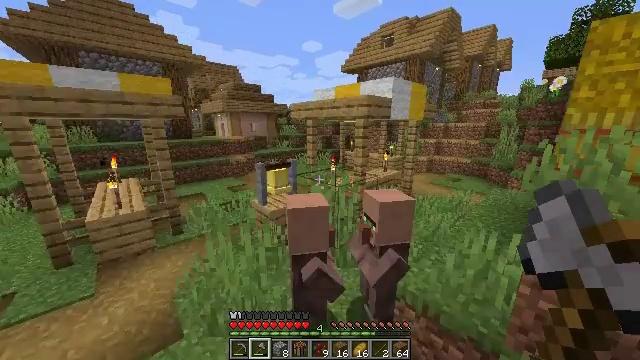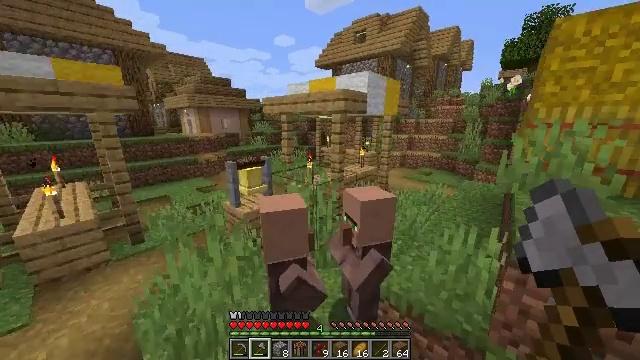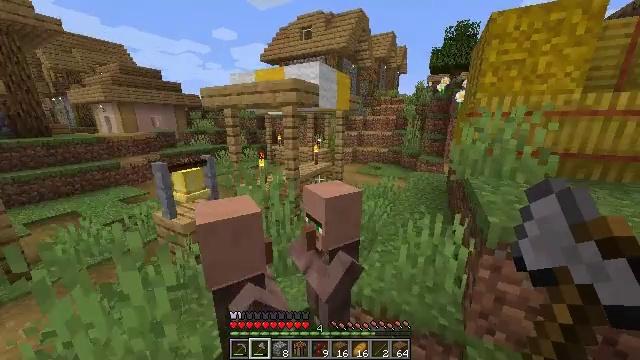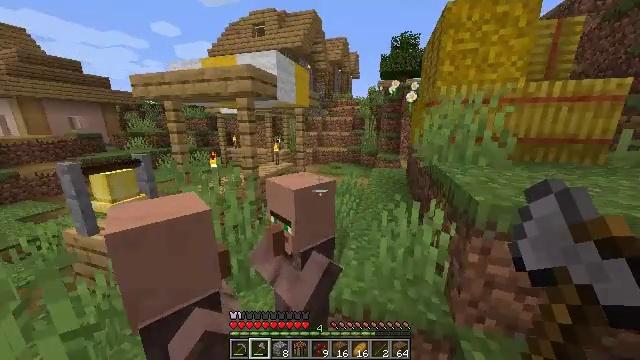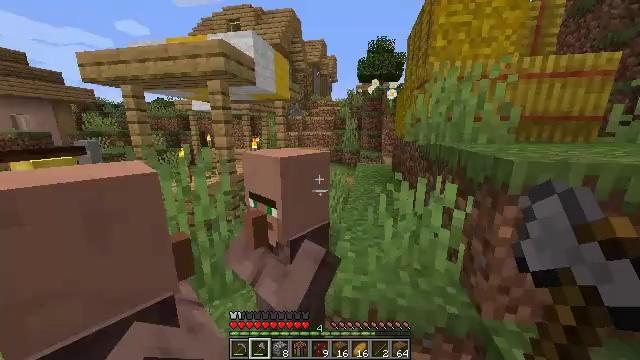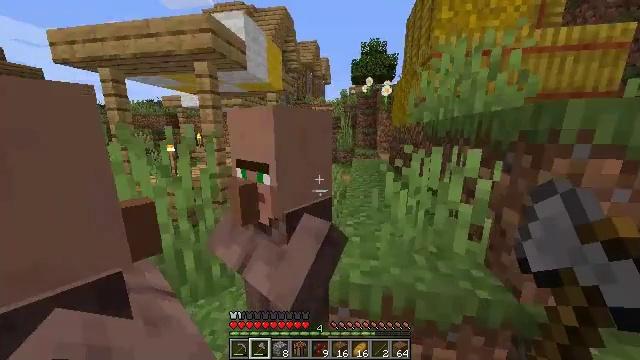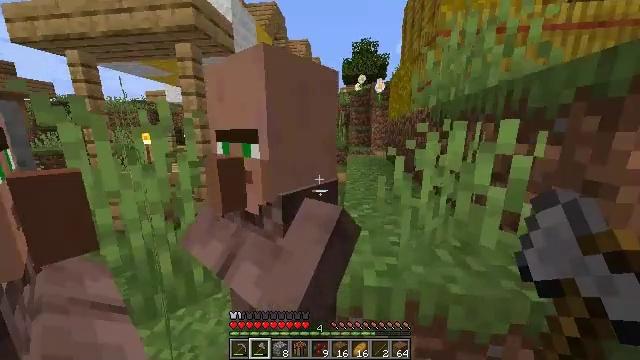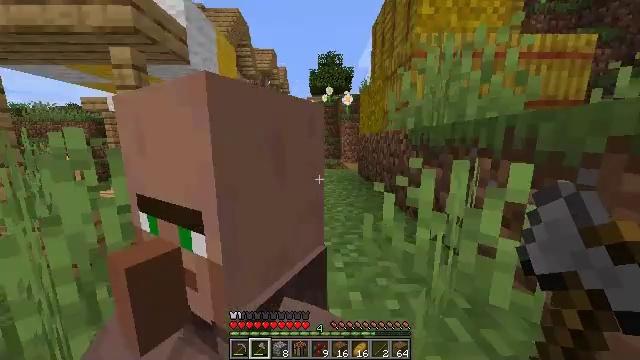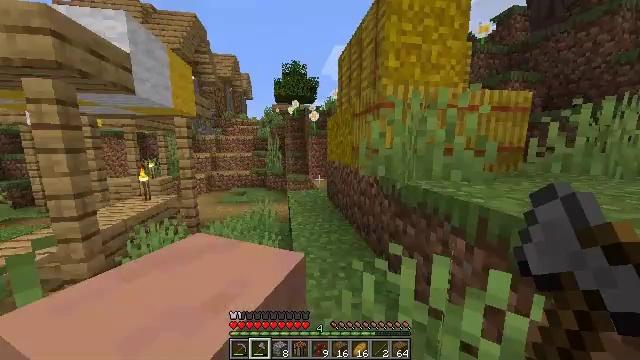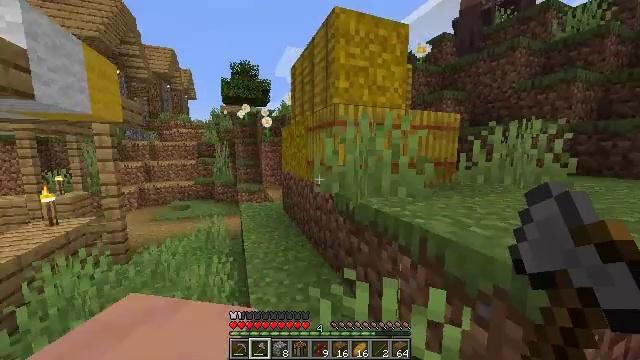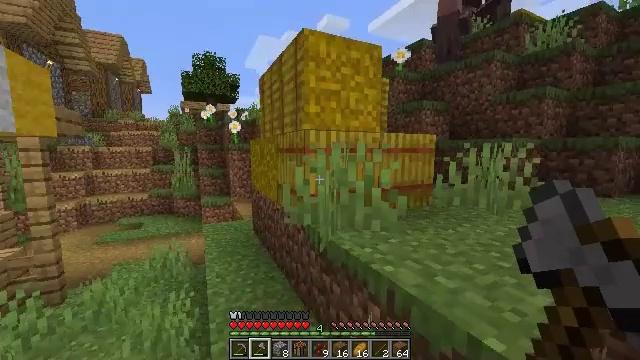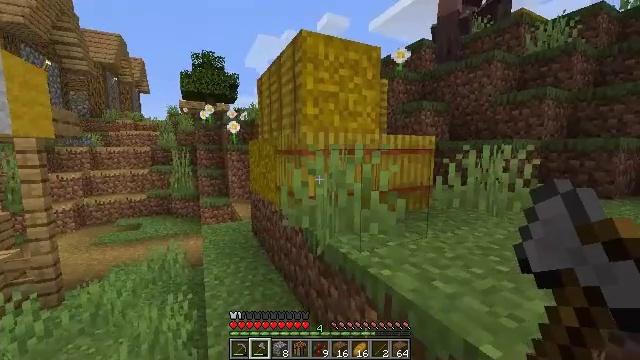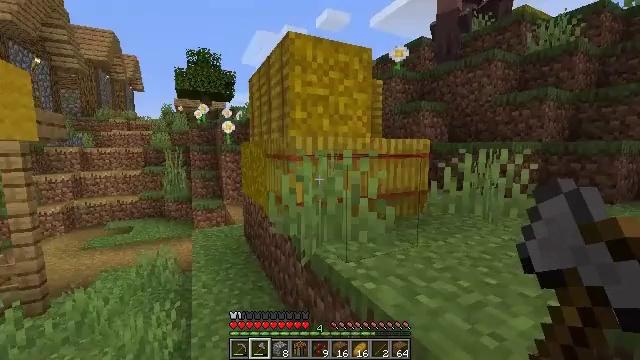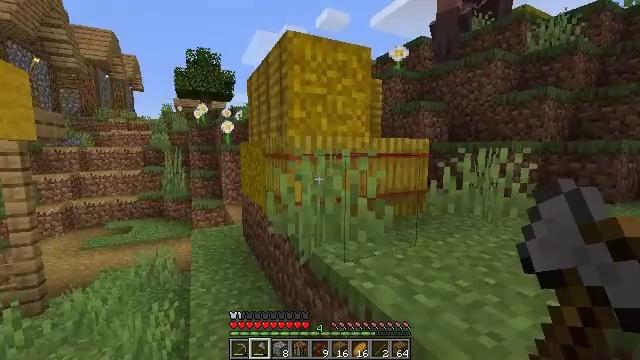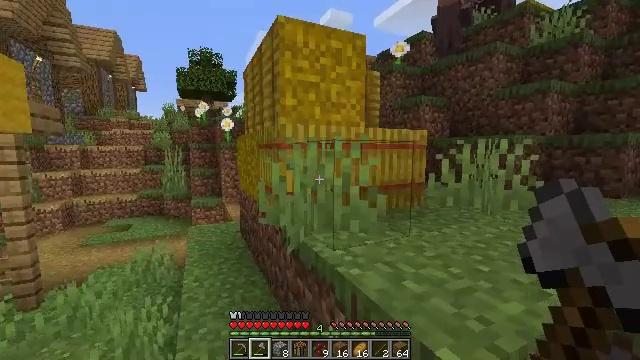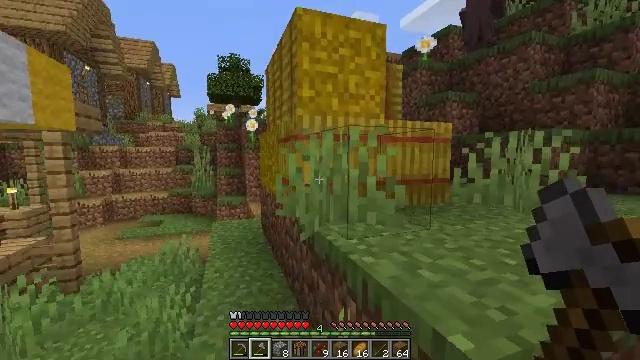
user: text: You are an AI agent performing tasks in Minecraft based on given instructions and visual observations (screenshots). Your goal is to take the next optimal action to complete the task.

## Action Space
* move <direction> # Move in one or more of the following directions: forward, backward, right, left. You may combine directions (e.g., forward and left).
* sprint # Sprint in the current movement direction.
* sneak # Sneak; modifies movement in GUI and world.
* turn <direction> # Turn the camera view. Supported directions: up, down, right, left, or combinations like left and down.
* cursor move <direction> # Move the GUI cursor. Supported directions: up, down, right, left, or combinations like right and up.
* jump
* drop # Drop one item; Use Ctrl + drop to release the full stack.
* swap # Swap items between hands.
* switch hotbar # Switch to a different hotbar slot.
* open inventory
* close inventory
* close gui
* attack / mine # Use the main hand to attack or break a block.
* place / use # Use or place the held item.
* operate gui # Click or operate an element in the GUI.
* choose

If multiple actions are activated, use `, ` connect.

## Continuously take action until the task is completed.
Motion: motion action
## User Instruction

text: Gather hay blocks from the farm.
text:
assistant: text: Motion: move forward, turn right
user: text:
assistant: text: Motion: move forward and move right, turn right
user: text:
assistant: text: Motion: move forward and move right, turn right
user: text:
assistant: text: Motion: move forward and move right, turn right and up
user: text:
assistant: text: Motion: move forward and move right, turn right
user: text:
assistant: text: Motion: move forward, turn right, jump
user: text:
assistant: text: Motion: move forward, turn right and up, jump
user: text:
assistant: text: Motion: move forward and move right, turn right and up, jump
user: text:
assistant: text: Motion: move forward and move right, turn right and up, jump
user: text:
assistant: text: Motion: move forward and move right, turn right
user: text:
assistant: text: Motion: move forward and move right
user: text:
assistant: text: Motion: move forward and move right
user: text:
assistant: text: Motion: move forward and move right
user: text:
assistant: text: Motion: move right
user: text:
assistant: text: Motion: move right, turn left
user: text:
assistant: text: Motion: move forward and move right, turn left
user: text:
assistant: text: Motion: move forward and move right
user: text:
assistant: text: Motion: move forward and move right, turn right and up
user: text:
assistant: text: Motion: move forward and move right, jump
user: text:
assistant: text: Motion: move forward and move right, jump
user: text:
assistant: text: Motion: move forward and move right, jump
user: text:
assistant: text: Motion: move forward and move right, jump
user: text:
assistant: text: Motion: move forward and move right, jump
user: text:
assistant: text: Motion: move forward and move right, jump
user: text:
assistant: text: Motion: move forward and move right, jump
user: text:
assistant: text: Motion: move forward and move right, jump
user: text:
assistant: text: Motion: move forward and move right, jump
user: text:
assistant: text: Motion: move forward and move right, turn left, jump
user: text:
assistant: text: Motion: move forward and move right
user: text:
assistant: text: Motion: move forward and move right